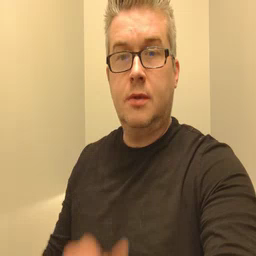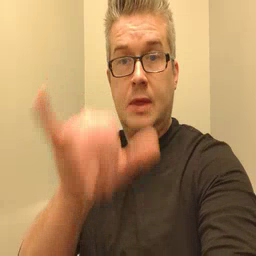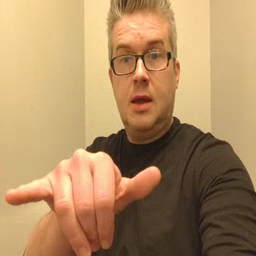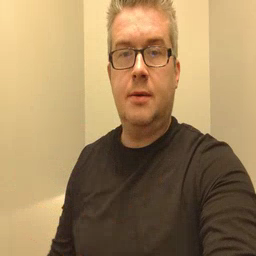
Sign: that